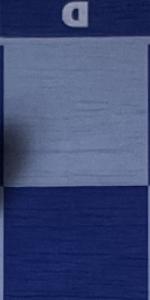
Label: Empty